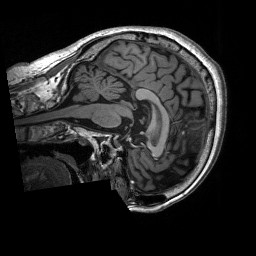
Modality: T1w
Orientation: sagittal
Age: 68
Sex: female
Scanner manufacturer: siemens
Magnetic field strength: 3 T
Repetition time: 2.5 s
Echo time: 0.00248 s